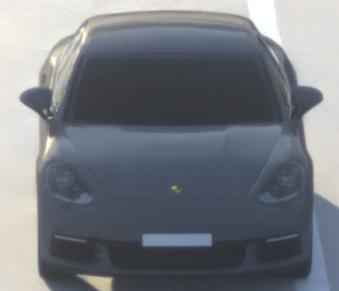
Make: Porsche
Model: Panamera
Detailed model: Panamera (971)
Model produced from: 2016/11
Model produced until: 2018/08
Doors: 5
Color: gray
Road condition: dry road
Daytime: sunrise or sunset
Contrast: low contrast